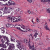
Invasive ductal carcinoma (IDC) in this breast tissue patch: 1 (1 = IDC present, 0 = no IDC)